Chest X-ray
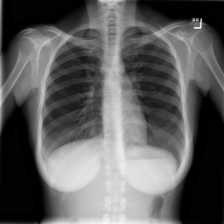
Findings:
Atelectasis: negative
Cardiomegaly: negative
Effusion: negative
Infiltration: positive
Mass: negative
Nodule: negative
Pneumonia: negative
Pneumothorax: negative
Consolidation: negative
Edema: negative
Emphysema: positive
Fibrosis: negative
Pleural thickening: negative
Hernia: negative